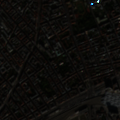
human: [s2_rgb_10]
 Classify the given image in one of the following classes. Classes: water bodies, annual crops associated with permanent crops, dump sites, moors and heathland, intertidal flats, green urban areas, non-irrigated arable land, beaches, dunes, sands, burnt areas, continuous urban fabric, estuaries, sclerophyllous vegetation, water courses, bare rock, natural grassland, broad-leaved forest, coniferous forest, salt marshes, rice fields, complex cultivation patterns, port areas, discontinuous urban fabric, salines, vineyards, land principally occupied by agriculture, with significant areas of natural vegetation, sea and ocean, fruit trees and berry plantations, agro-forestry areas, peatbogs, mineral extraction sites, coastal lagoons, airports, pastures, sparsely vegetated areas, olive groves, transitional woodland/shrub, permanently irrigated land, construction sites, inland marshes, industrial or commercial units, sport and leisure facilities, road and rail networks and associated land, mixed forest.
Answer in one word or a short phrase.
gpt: continuous urban fabric, road and rail networks and associated land, green urban areas